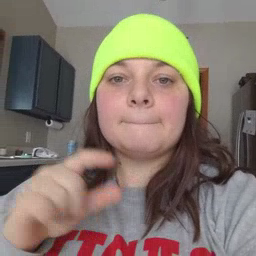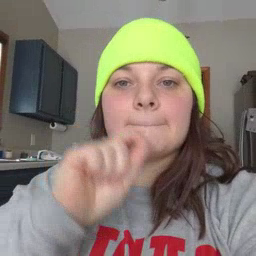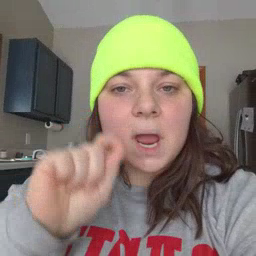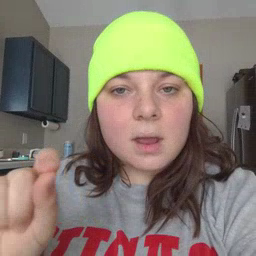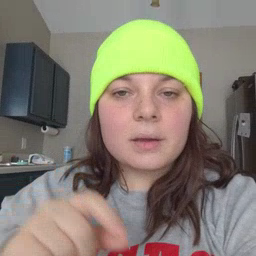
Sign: pen